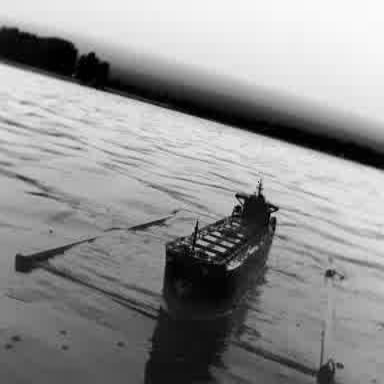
There is a liner in the infrared image.